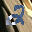
Label: 2